Field crop: tomato
Growth stage: 1
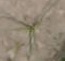
Species: cyperus